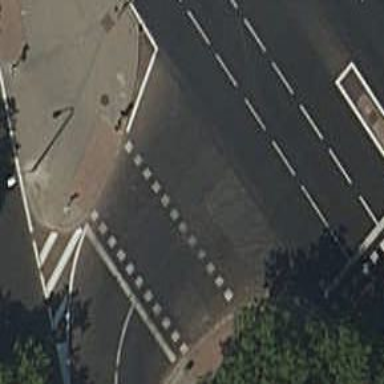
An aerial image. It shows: Road crossing with traffic signals.